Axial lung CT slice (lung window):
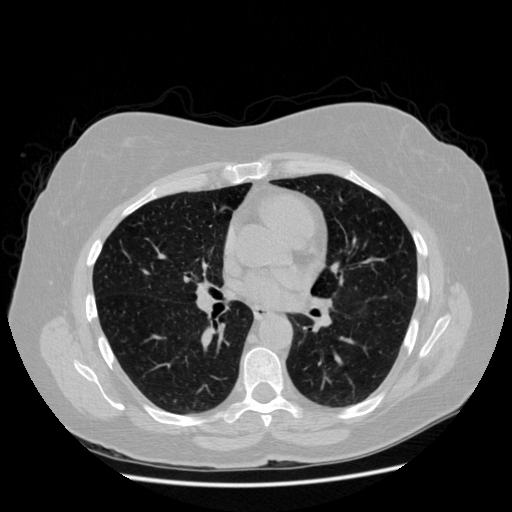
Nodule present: no